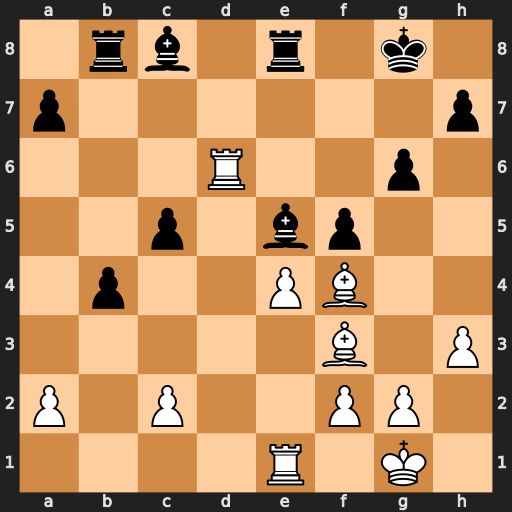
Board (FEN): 1rb1r1k1/p6p/3R2p1/2p1bp2/1p2PB2/5B1P/P1P2PP1/4R1K1
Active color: w
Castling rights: -
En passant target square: -
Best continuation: exf5 Bxf4 Rxe8+